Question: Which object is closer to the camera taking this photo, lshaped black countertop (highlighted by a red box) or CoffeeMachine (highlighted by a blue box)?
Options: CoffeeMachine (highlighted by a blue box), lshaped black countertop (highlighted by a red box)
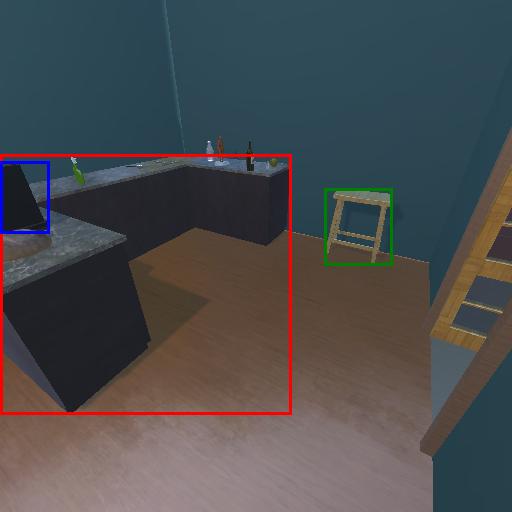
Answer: CoffeeMachine (highlighted by a blue box)